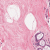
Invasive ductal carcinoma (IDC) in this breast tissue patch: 0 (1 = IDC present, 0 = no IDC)